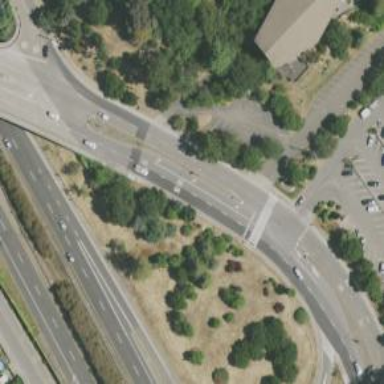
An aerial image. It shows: Secondary road with separate sidewalk and shared cycleway.